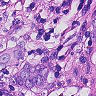
Metastatic tissue present: yes